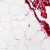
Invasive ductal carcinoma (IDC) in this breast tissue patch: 0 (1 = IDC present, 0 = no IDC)